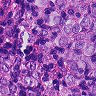
Metastatic tissue present: yes